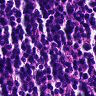
Metastatic tissue present: no